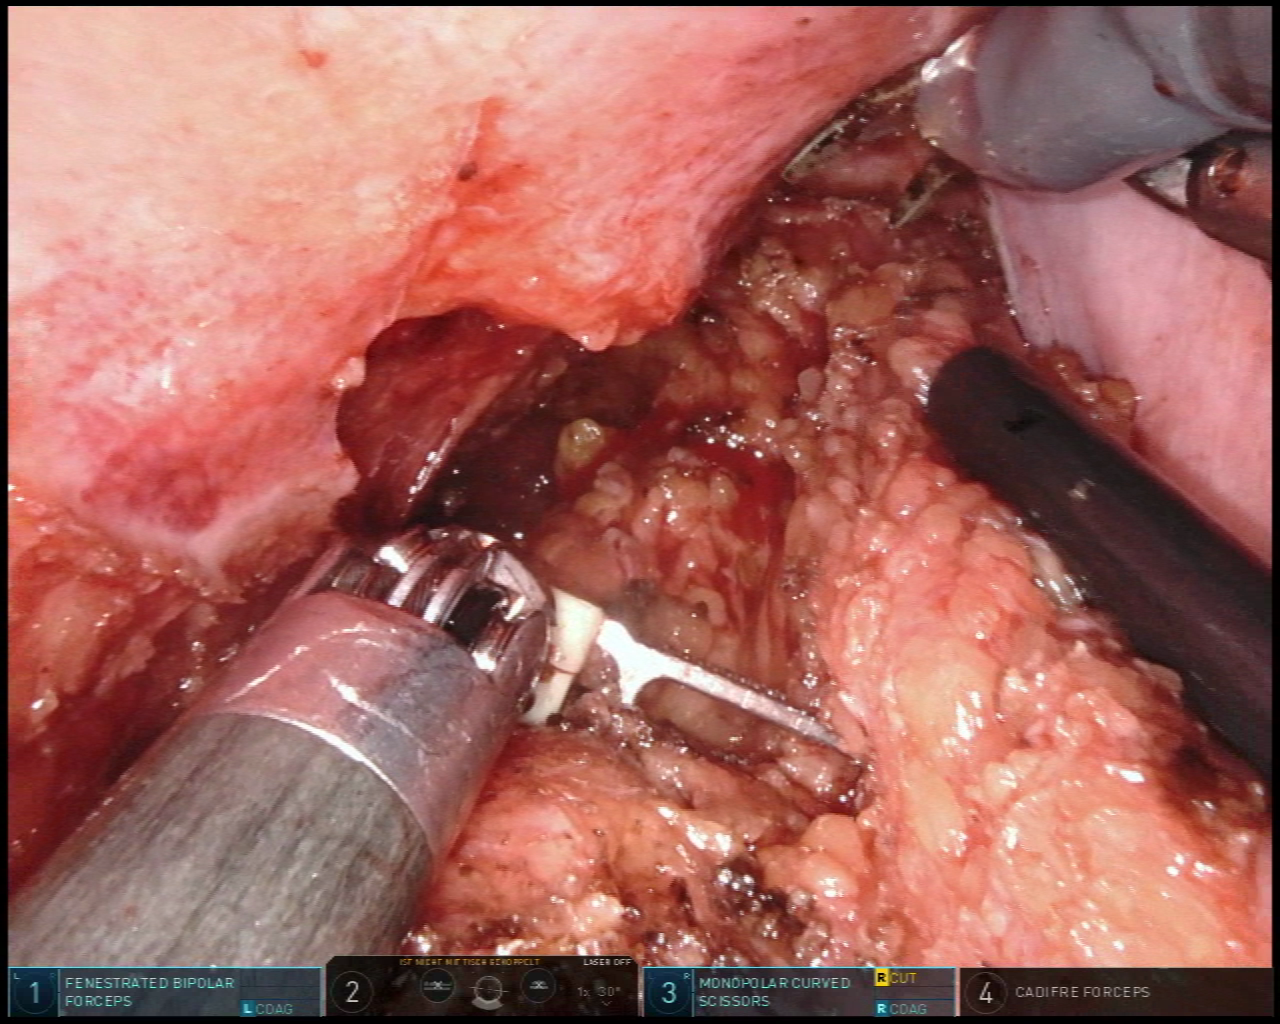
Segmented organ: vesicular_glands
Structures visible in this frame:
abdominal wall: no
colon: no
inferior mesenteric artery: no
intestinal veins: no
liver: no
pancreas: no
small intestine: no
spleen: no
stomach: no
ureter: no
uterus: no
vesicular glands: yes